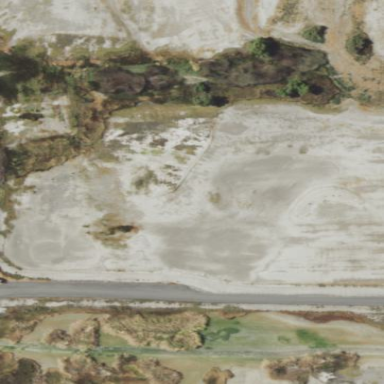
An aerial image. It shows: Parking area with gravel surface.